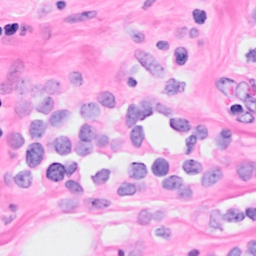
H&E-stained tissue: Breast